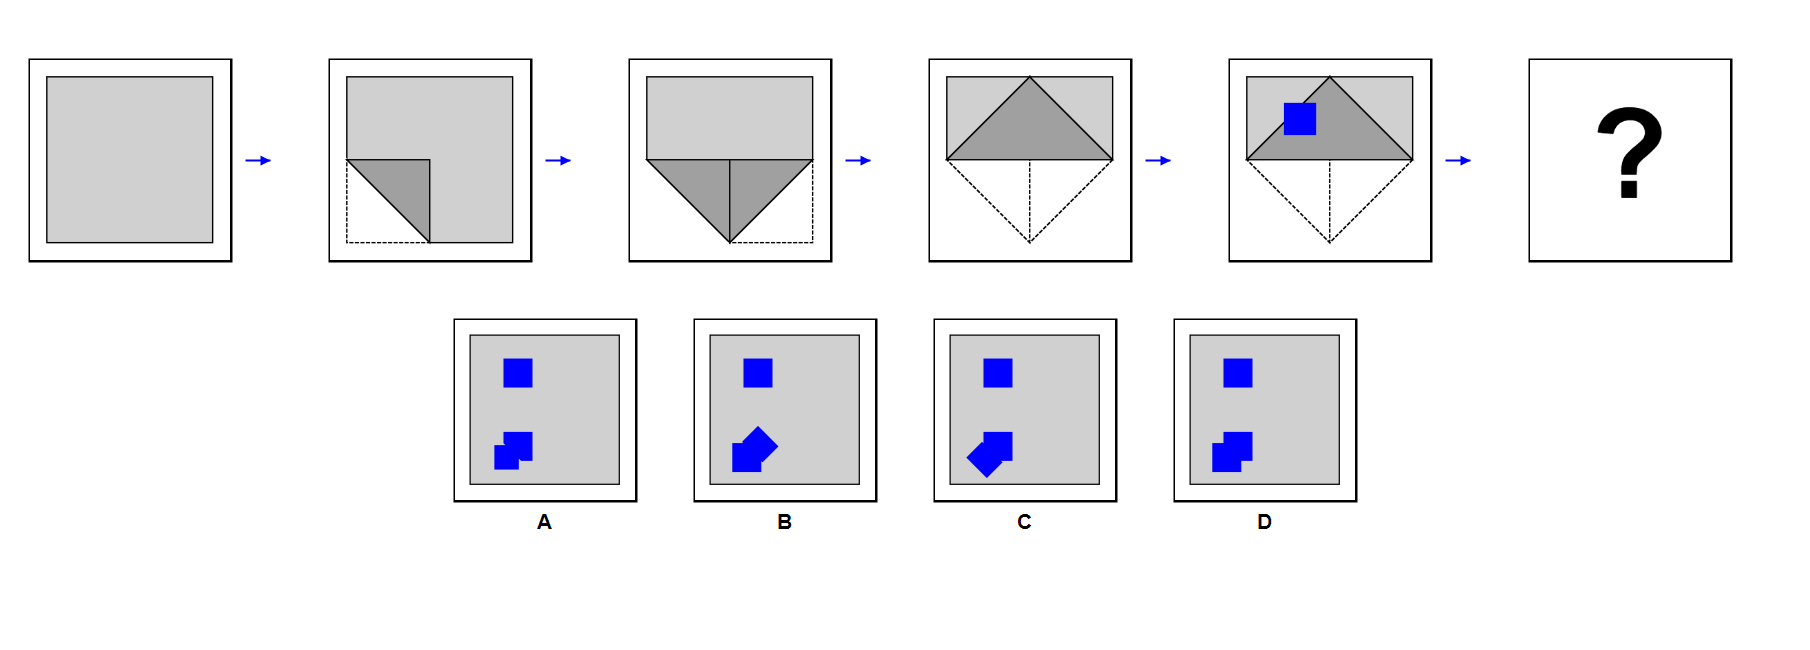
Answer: D